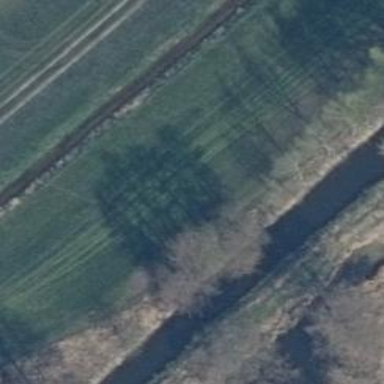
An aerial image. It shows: Row of trees in natural setting.